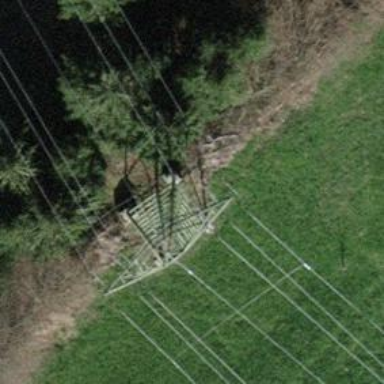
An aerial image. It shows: Three cables of power line.